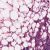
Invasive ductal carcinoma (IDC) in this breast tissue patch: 1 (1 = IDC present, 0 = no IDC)